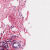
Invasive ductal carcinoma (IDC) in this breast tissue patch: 0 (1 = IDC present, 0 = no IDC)